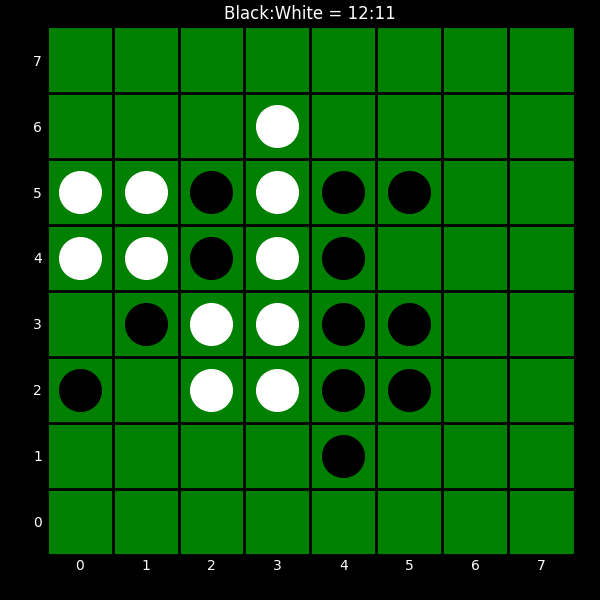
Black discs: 12
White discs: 11